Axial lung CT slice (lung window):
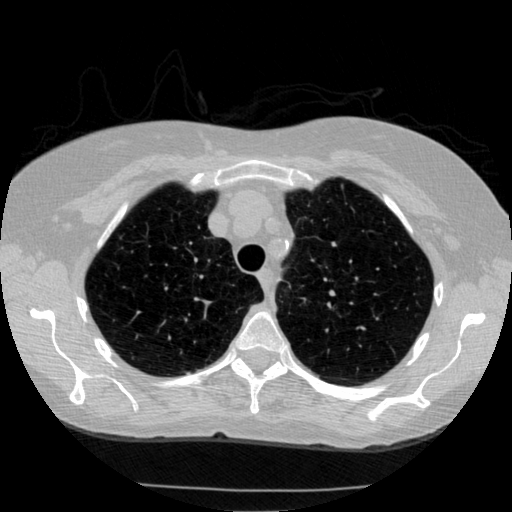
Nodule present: no